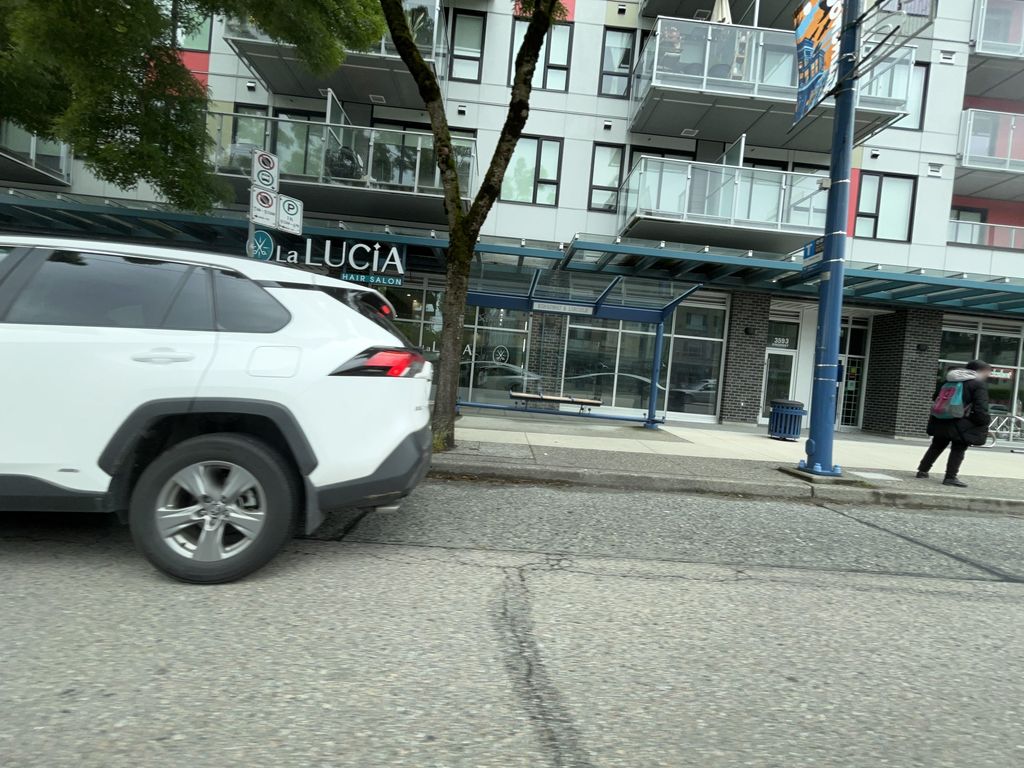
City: vancouver